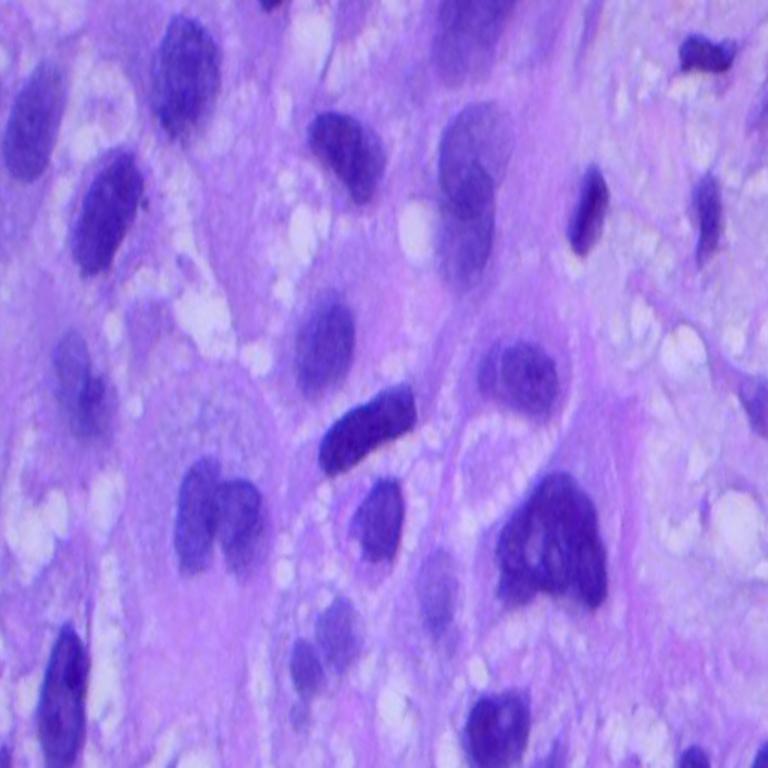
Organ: lung
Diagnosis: squamous carcinomas